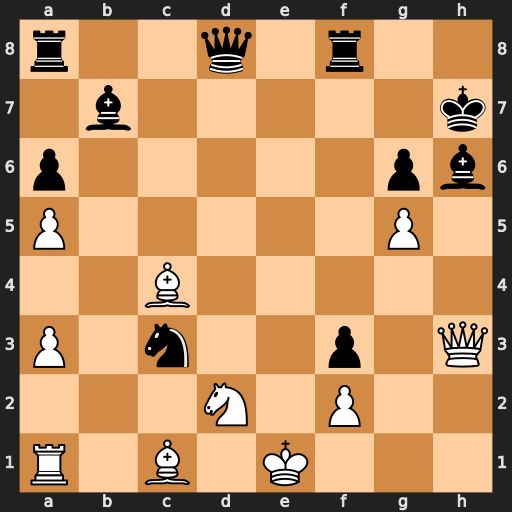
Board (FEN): r2q1r2/1b5k/p5pb/P5P1/2B5/P1n2p1Q/3N1P2/R1B1K3
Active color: w
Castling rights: Q
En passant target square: -
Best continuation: Qxh6#